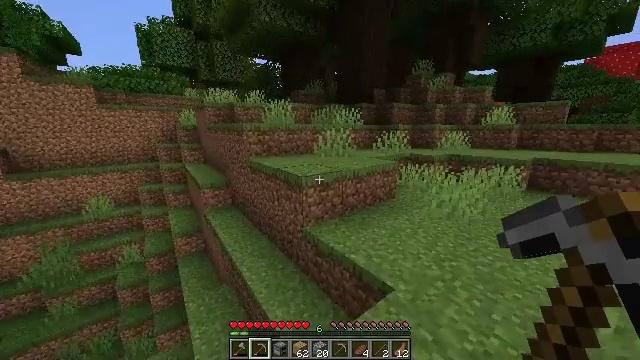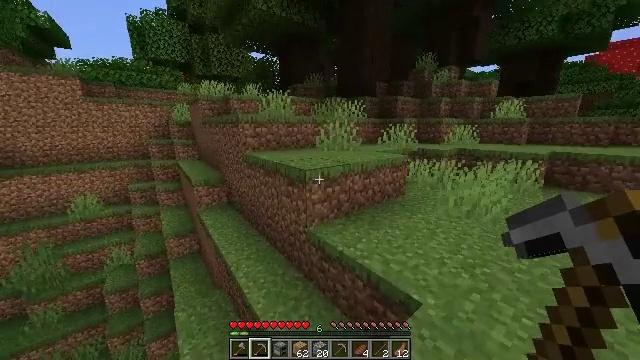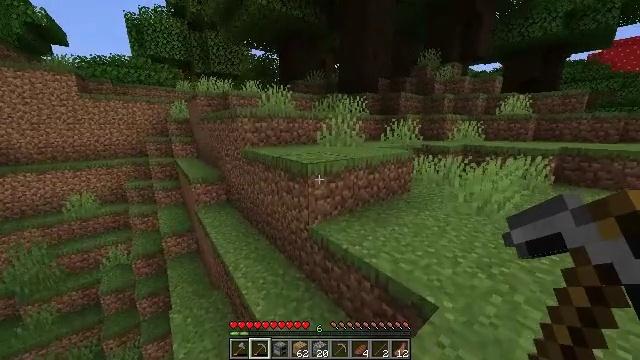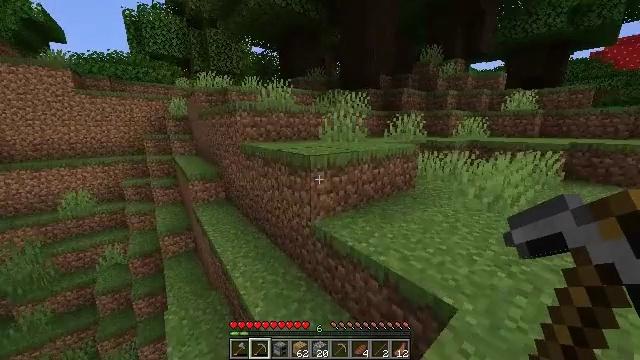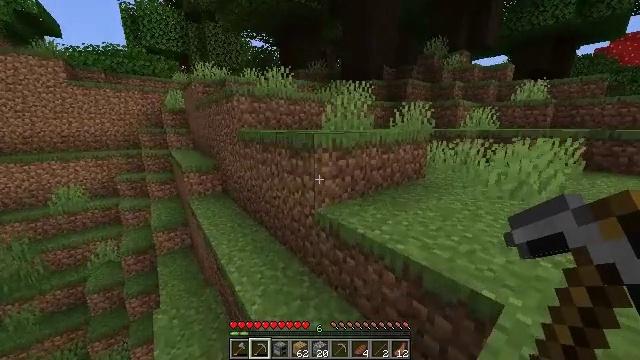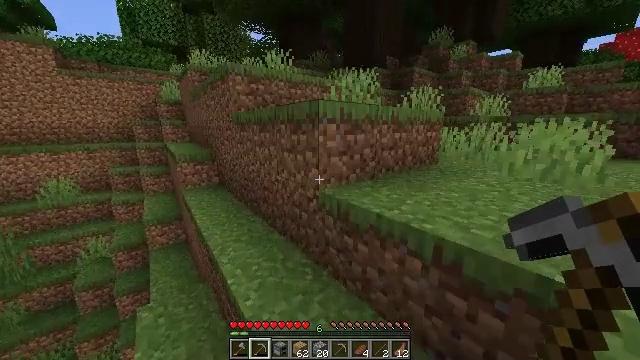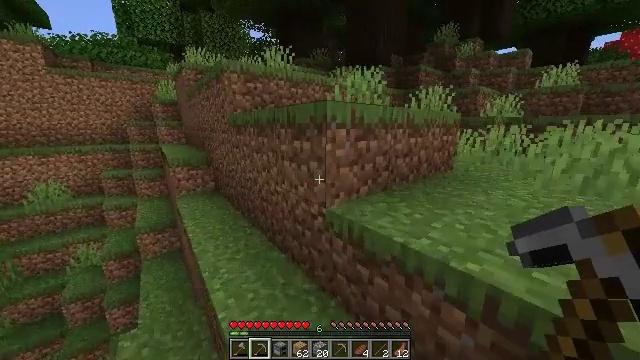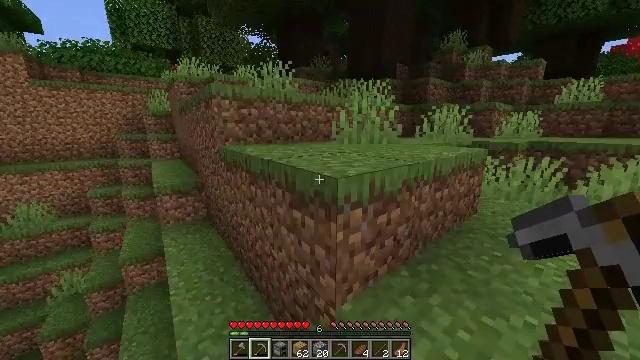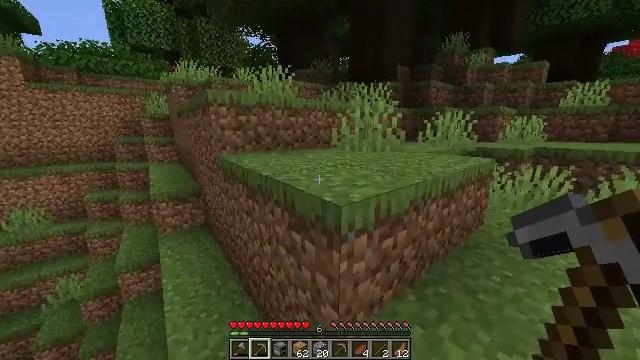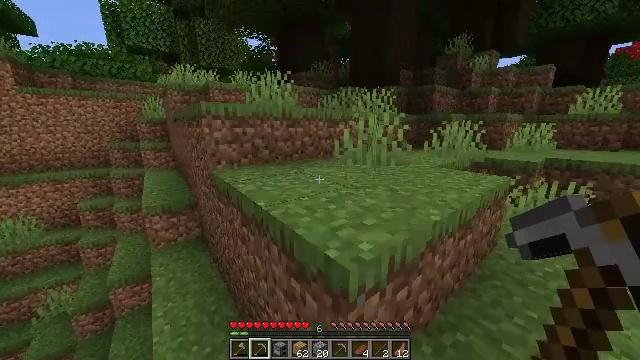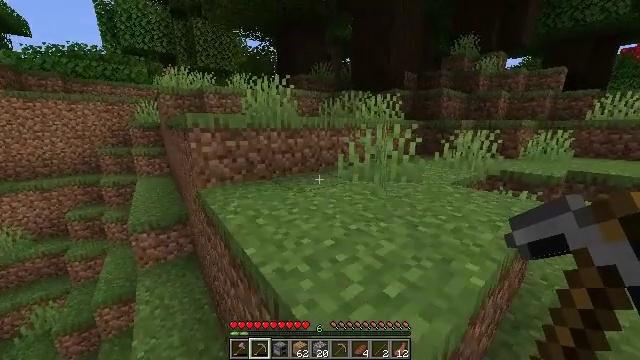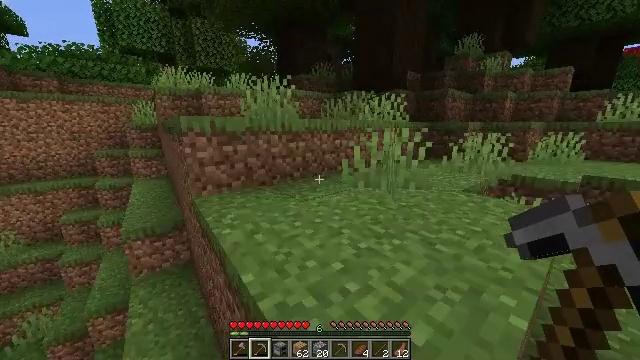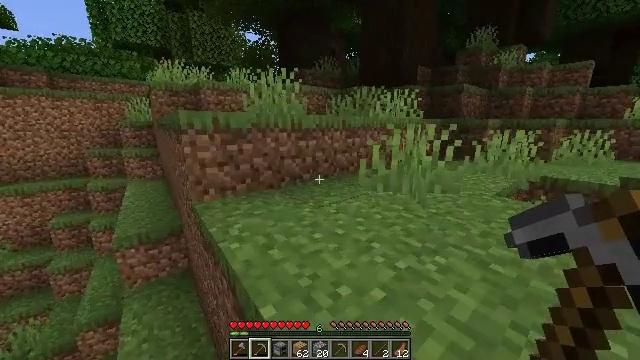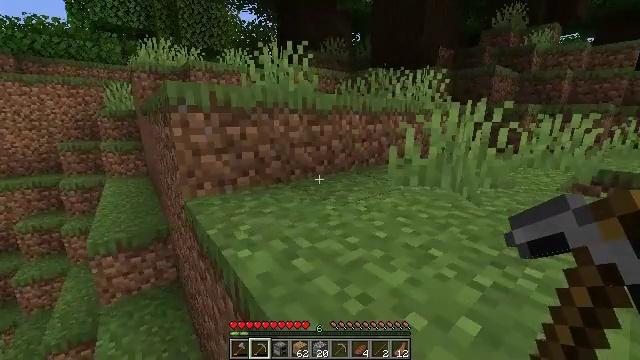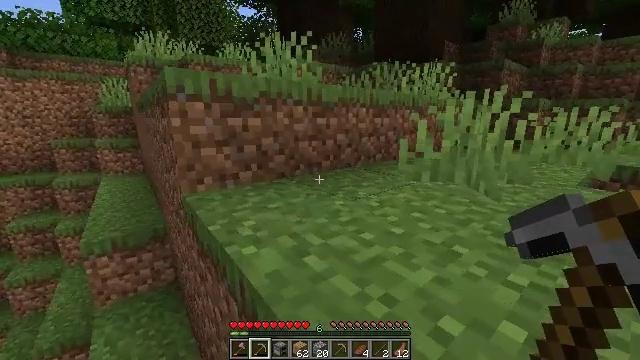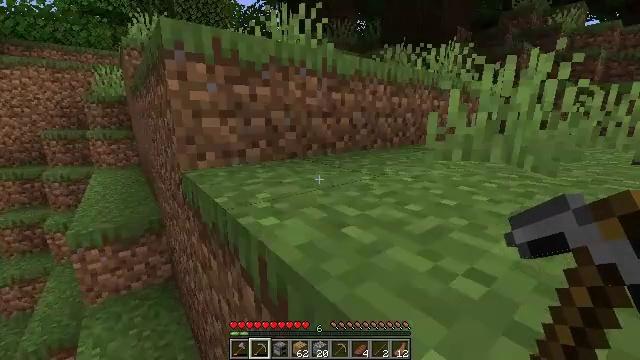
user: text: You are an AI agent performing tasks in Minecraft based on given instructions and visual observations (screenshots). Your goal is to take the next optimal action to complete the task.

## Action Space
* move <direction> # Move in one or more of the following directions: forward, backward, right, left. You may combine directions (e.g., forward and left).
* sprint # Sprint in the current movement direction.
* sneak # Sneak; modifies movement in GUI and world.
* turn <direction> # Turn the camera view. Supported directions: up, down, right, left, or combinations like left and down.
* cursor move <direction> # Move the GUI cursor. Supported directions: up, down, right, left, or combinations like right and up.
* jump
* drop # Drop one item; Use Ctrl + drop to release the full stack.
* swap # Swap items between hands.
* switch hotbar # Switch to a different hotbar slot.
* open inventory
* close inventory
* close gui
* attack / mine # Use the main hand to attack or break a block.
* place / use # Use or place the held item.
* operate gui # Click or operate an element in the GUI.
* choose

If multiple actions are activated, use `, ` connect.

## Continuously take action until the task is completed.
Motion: motion action
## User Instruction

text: Break the dead bush for sticks.
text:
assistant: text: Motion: move forward
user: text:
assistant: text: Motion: move forward
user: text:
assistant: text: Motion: move forward
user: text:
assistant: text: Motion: move forward, jump
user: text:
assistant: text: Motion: move forward, jump
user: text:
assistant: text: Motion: move forward, jump
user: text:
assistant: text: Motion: move forward, jump
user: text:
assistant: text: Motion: move forward
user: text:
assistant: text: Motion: move forward, sprint
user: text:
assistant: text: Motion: move forward, sprint
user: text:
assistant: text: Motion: move forward, sprint
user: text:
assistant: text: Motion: move forward, sprint
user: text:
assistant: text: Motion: move forward, sprint
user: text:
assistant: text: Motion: move forward, sprint, jump
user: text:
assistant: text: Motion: move forward, jump
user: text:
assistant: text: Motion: move forward and move right, turn right and up, jump
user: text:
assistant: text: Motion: move forward and move right, turn right, jump
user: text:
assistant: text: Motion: move forward and move right, jump
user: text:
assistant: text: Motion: move forward and move right, jump
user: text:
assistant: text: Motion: move forward and move right, turn left and down, jump
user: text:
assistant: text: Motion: move forward, turn left, jump
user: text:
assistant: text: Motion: move forward, turn left
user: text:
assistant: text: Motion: move forward, turn left
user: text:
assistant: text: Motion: move forward
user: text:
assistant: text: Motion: move forward
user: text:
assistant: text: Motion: move forward and move left
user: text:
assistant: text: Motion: move forward and move left
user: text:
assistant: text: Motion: move forward and move left
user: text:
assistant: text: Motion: move forward and move left
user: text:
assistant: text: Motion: move forward, jump